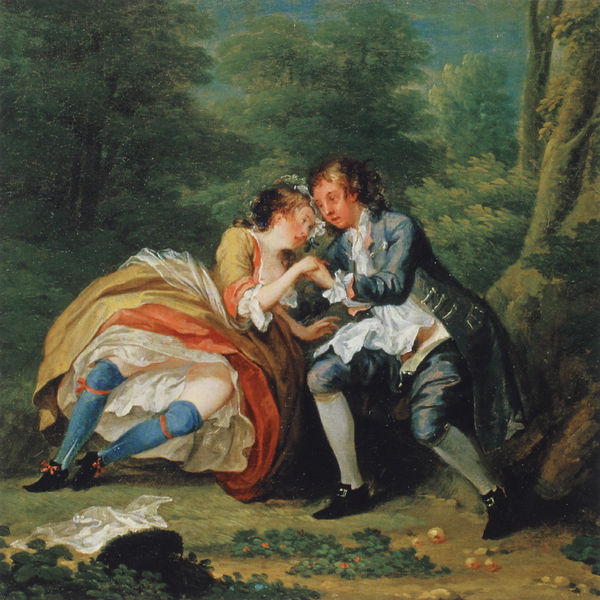
Titel: After
Künstler: William Hogarth
Institution: Cambridge, Fitzwilliam Museum
Schlagwörter: baum, blau, gemälde, himmel, mann, bäume, grün, menschen, brust, frau, haar, kleid, rot, schleier, tuch, wiese, malerei, rock, hose, jacke, jung, barock, kleidung, portrait, öl, natur, paar, rokkoko, wald, beine, apfel, äpfel, liebe, schuhe, figuren, ölgemälde, erotik, erotisch, geschlecht, scham, gehrock, errötet, strümpfe, penis, offen, idyll, lichtung, sex, treffen, liebespaar, heimlich, klassik, schnallen, liebesszene, schäferstündchen, schamhaar, verabredung, blaue strümpfe, offene hose, hosentüre